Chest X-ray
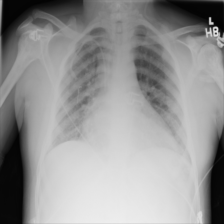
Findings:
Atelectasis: negative
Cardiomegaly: negative
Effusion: positive
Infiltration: positive
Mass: negative
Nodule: negative
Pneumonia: negative
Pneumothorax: negative
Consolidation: negative
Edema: negative
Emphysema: negative
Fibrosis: negative
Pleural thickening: negative
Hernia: negative